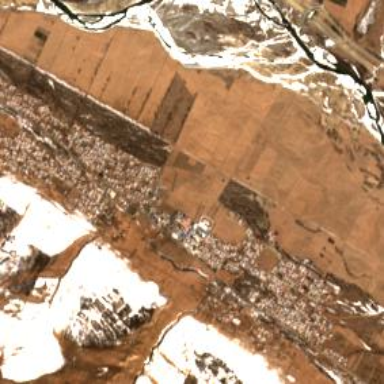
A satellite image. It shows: Township classified as town.